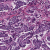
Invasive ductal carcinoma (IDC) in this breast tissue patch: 1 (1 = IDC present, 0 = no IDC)